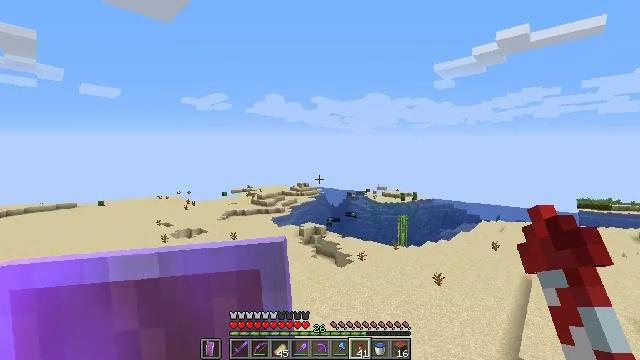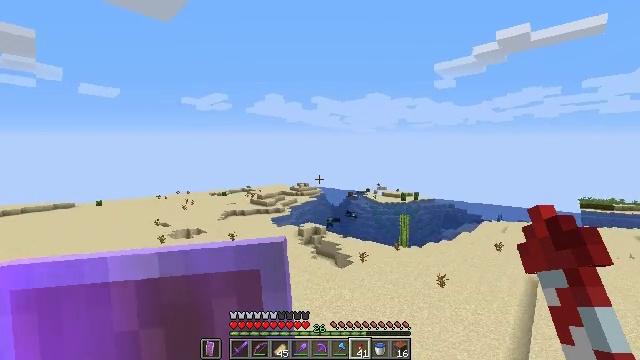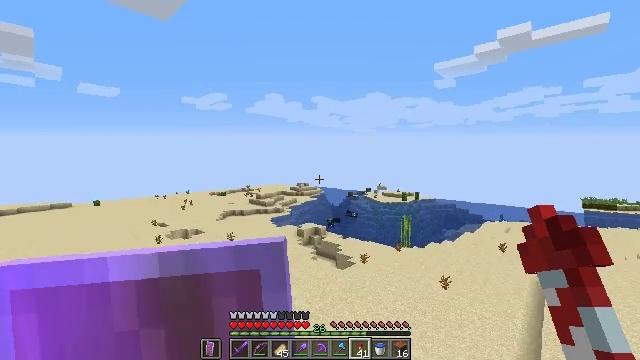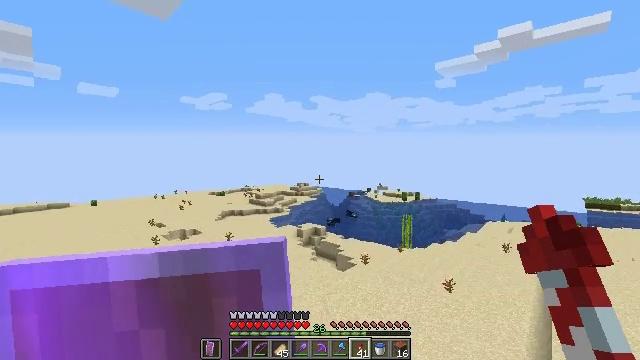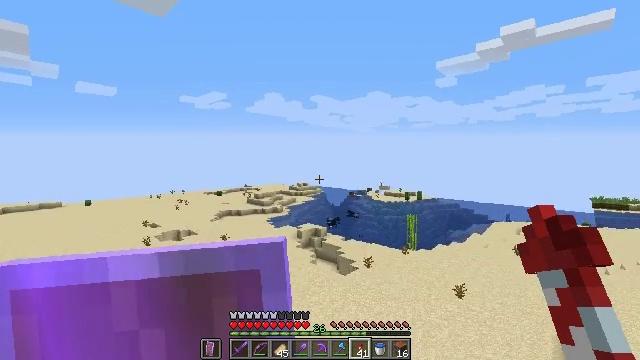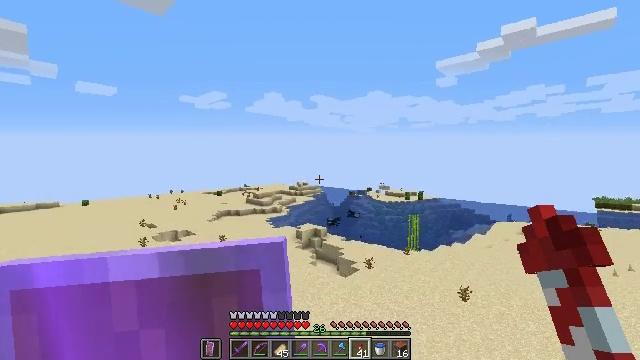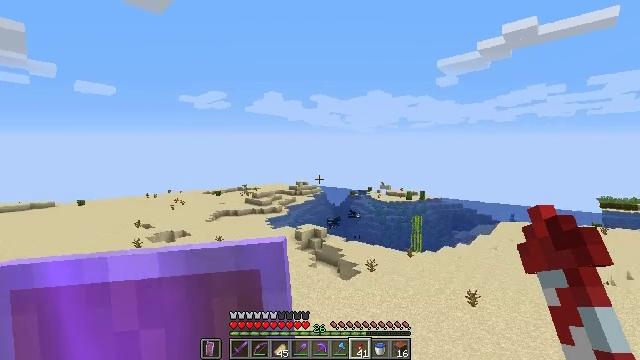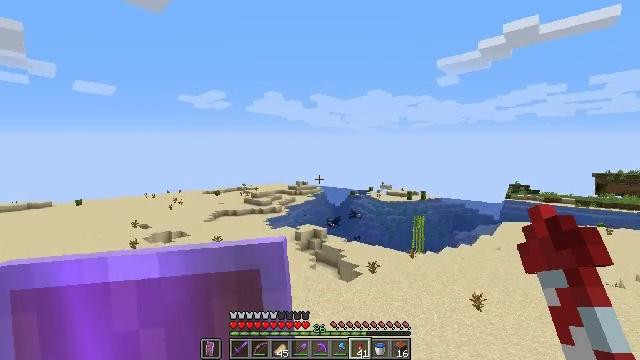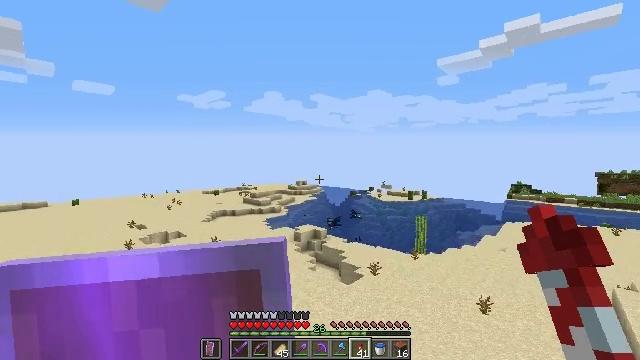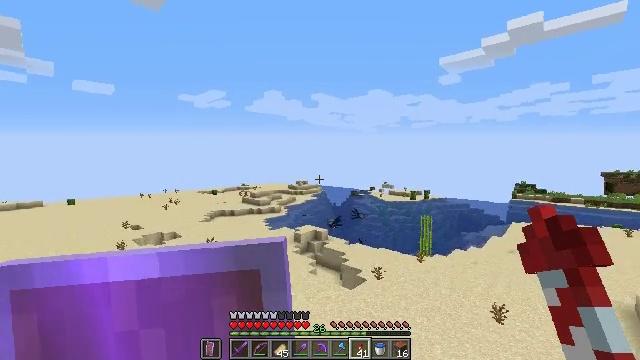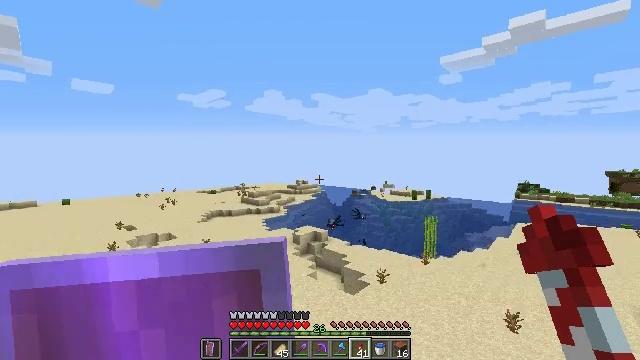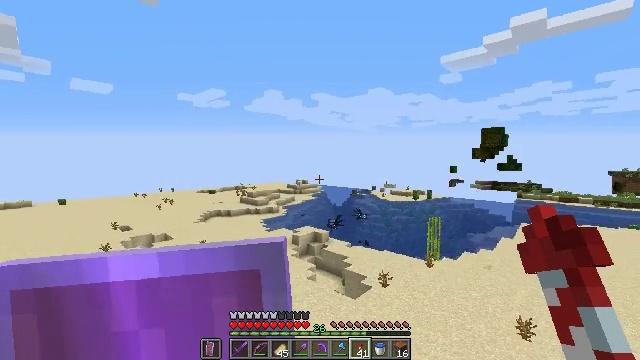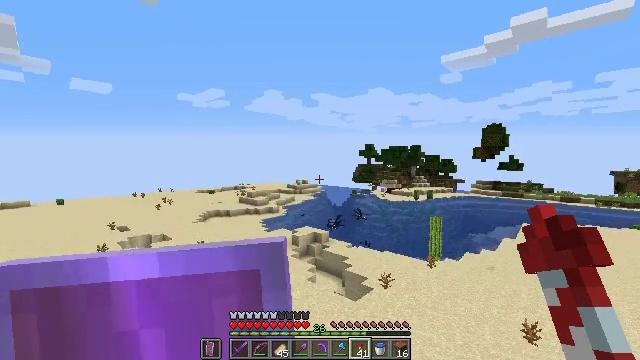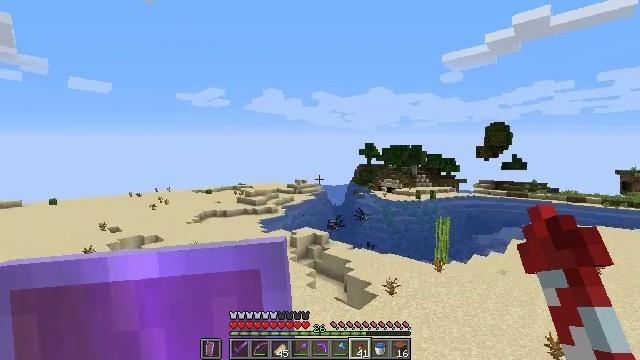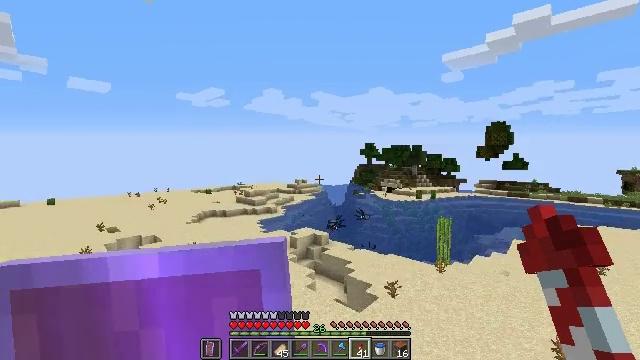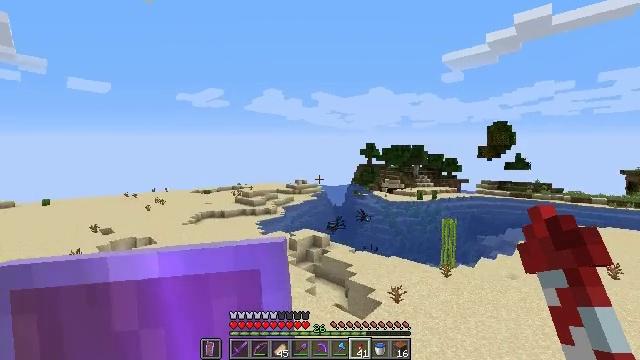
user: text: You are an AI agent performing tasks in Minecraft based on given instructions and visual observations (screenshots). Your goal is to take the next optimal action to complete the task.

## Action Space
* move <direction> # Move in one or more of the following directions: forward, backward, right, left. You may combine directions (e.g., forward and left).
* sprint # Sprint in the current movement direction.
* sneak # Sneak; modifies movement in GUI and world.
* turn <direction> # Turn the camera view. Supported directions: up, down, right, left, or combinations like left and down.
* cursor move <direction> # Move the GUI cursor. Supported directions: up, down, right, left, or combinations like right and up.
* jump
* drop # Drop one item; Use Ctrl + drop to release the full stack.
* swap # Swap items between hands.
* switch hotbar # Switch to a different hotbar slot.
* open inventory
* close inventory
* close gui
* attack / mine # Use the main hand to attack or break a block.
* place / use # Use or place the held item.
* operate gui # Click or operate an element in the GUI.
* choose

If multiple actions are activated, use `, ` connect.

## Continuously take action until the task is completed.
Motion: motion action
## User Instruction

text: drop acacia leaves
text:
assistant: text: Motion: no_op
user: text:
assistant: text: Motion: no_op
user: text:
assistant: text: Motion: no_op
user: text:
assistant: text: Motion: no_op
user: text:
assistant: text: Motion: no_op
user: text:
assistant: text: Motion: no_op
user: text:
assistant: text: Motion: no_op
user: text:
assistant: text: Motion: no_op
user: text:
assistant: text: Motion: no_op
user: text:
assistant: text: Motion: no_op
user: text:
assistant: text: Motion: no_op
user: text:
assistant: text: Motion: no_op
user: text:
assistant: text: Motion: no_op
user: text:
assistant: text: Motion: no_op
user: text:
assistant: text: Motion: no_op
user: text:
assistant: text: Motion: turn right and up
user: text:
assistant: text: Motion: turn right and up
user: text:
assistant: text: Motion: turn right
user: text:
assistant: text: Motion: no_op
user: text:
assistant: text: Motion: no_op
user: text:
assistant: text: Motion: no_op
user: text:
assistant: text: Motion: no_op
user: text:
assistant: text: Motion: no_op
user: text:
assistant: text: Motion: no_op
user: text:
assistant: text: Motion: no_op
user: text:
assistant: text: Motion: no_op
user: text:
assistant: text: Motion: no_op
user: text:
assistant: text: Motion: turn left and up
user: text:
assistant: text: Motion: turn left and up
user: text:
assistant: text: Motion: turn left and up